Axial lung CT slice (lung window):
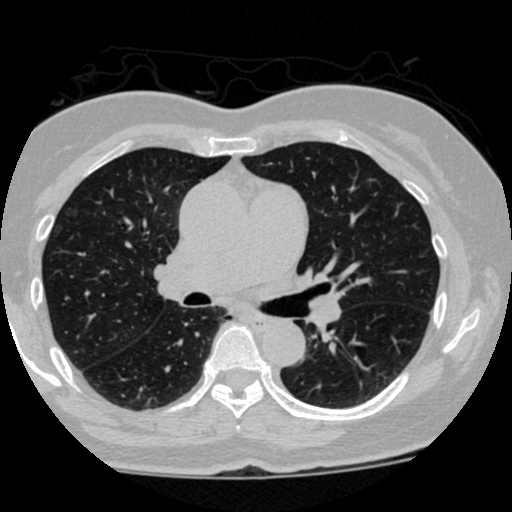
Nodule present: no